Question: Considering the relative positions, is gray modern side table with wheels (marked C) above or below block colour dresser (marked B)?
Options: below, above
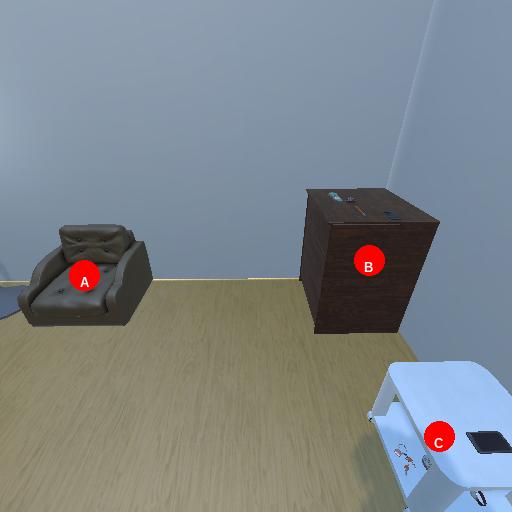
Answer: below